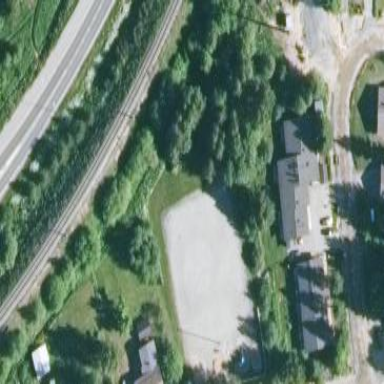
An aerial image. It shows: Pitch for leisure activities.